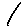
Label: triangle